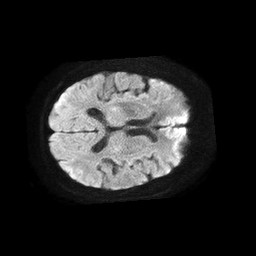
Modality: TRACE
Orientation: axial
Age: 70
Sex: female
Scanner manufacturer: philips
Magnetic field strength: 1.5 T
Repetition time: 4.6 s
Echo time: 0.09059 s